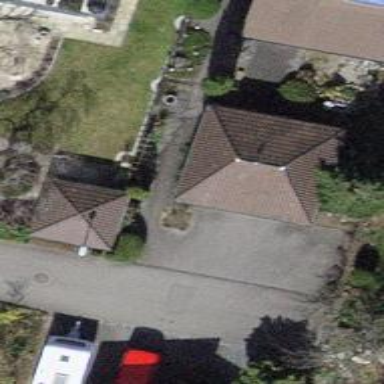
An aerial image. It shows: Garage.